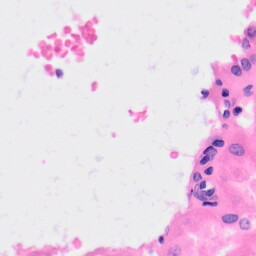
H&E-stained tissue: Kidney